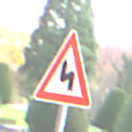
Verkehrszeichen: DoppelkurveZunaechstLinks
Umgebung: Roofed, Urban
Tageszeit: MorningAfternoon
Wetter: PartlyCloudy
Licht: Natural
Jahreszeit: NotSpecified
Kontrast: MediumContrast